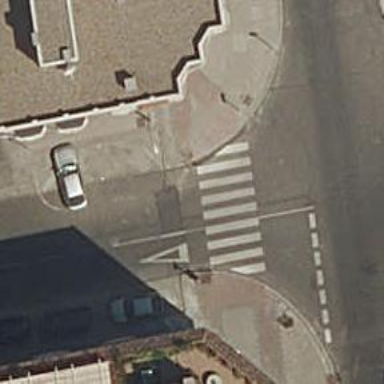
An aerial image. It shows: Uncontrolled road crossing.